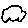
Label: cloud